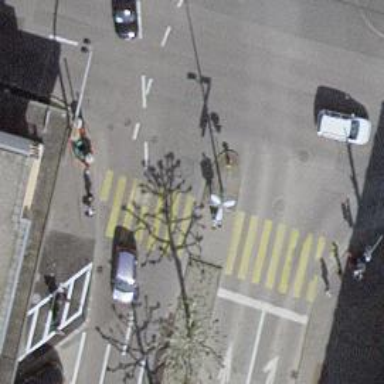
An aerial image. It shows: Road crossing with traffic signals.